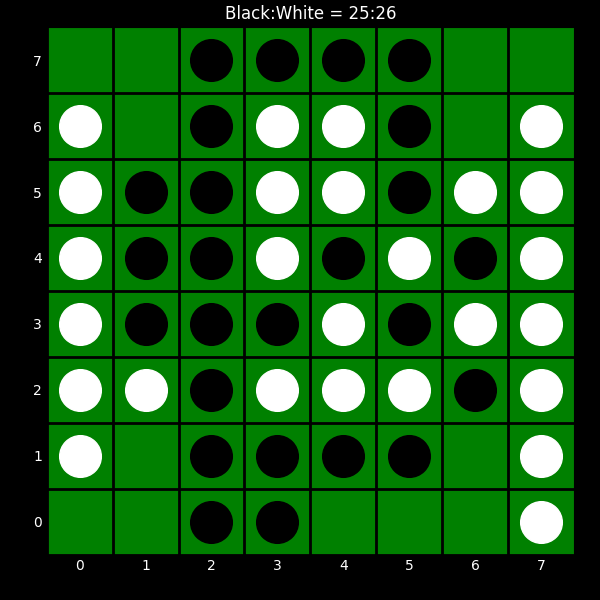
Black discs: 25
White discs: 26